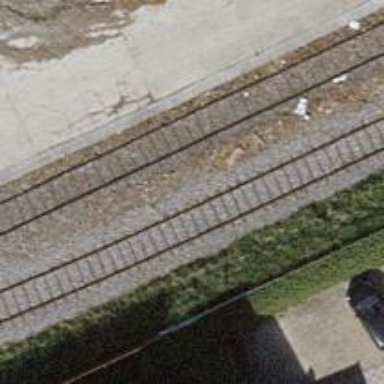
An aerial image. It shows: Railway siding for service.